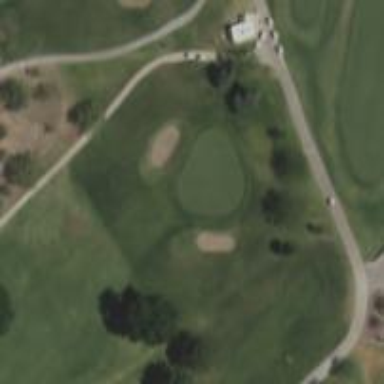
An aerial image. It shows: Rough area on grassy golf course.